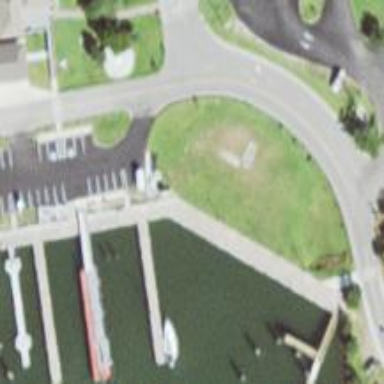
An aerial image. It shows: Pier with mooring facilities.